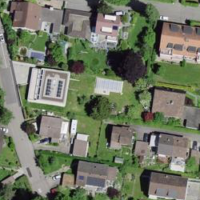
EUNIS habitat code: 55
Species observed at this site:
Carpinus betulus